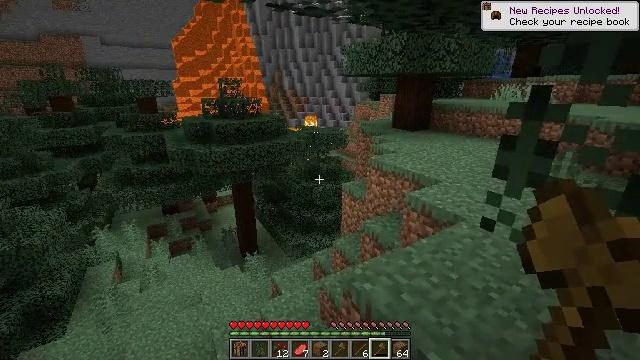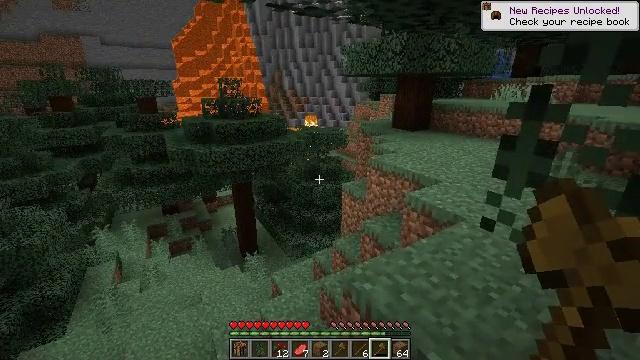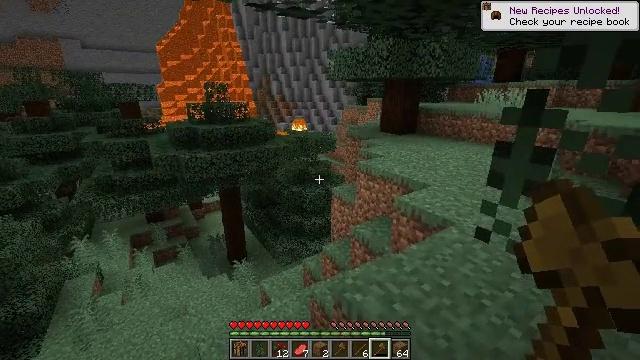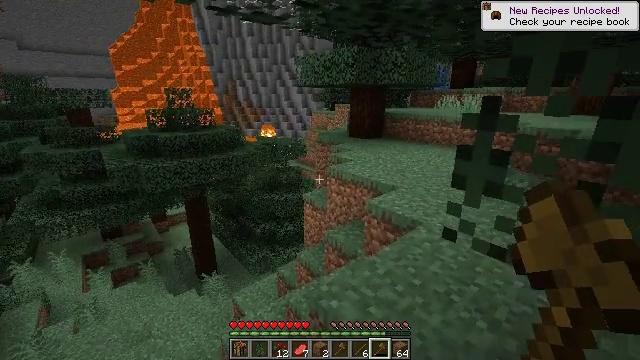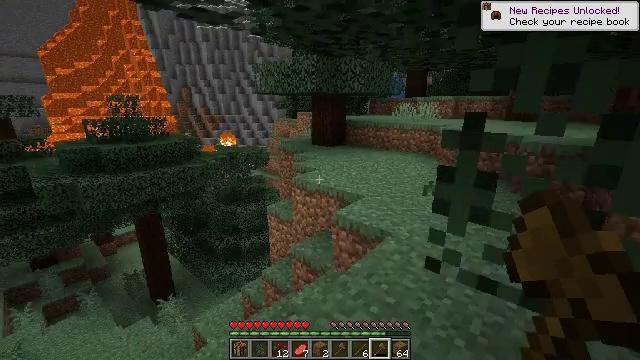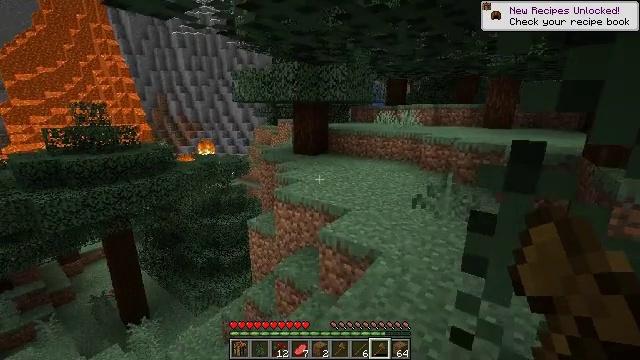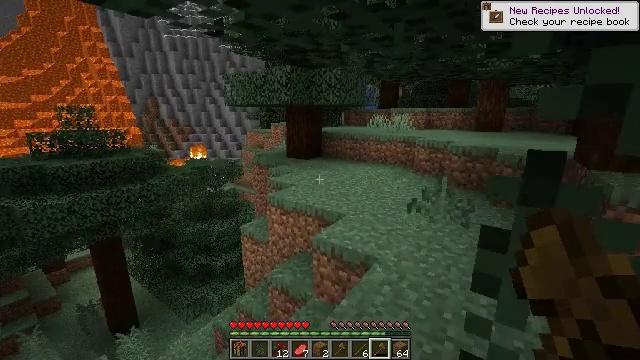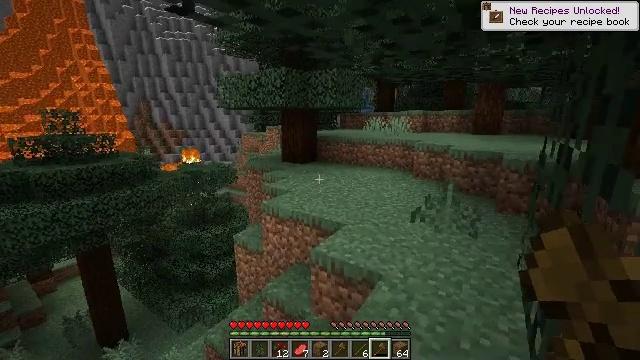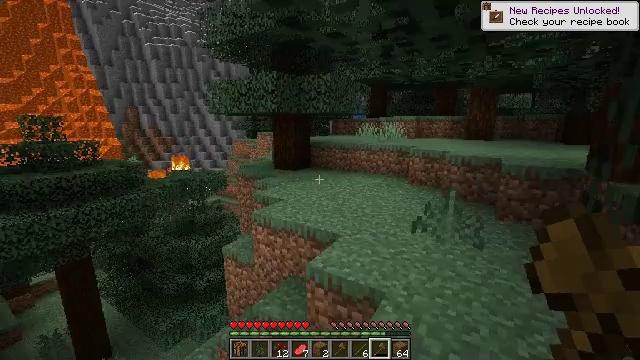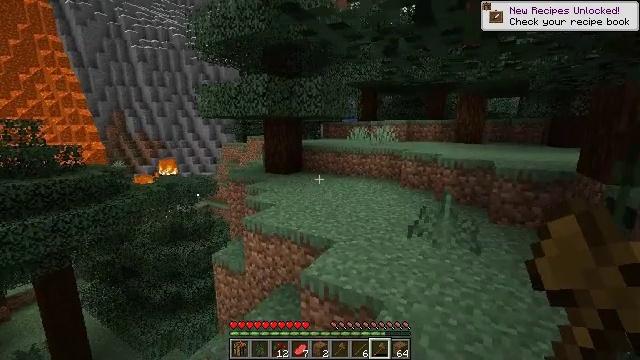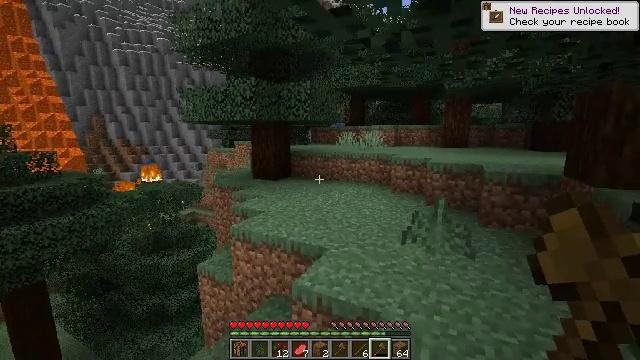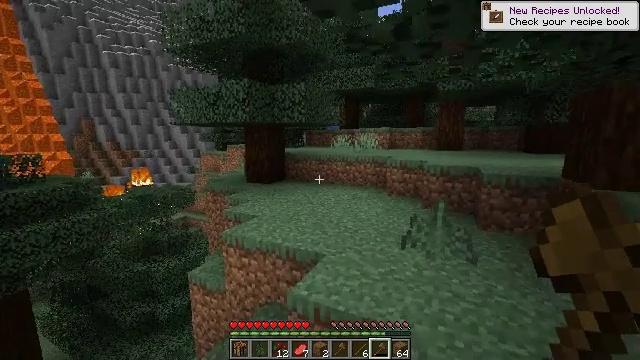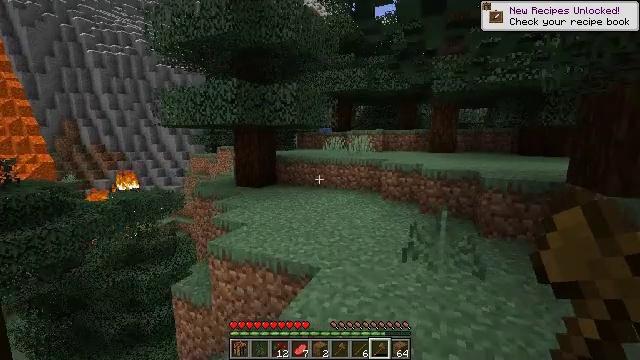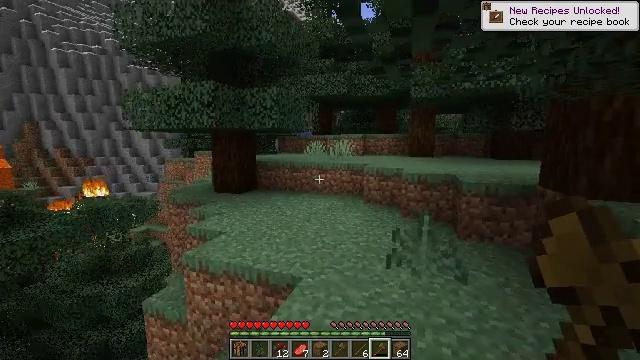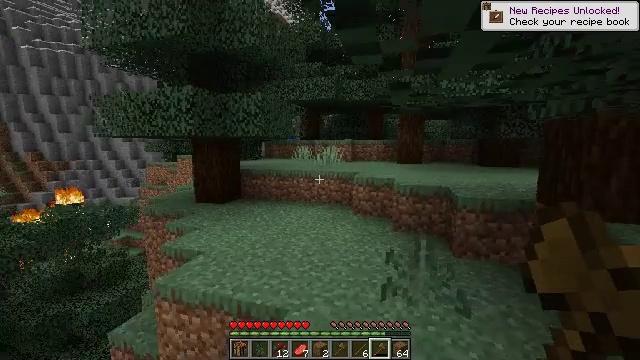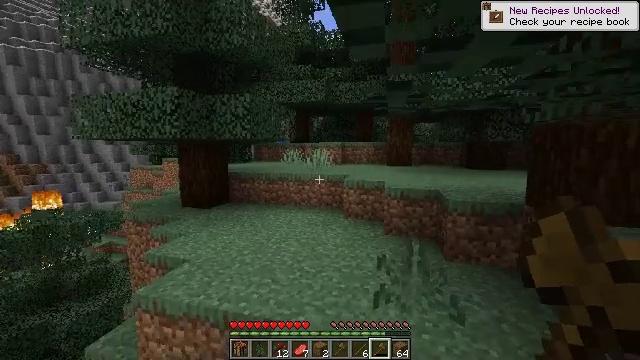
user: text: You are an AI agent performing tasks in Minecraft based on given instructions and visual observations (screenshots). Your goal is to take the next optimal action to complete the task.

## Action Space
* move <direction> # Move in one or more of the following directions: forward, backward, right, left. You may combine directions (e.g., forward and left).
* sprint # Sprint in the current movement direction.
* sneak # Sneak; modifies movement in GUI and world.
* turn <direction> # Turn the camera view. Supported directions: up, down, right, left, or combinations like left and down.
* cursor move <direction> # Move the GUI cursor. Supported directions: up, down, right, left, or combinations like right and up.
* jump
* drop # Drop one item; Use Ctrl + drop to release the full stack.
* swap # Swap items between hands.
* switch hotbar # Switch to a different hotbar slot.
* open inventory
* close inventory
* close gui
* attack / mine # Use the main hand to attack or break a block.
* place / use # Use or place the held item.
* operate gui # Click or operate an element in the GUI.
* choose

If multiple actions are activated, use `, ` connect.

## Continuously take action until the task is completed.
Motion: motion action
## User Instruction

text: Collect spruce leaves for landscaping.
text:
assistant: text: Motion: no_op
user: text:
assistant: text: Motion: move forward, turn right
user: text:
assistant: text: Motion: move forward, turn right and up
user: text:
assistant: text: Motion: move forward, turn right and up
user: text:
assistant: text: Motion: move forward, turn right and up
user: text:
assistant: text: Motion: move forward, turn right
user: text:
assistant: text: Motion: move forward, turn right
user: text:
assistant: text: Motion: move forward, turn right and up
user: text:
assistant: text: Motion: move forward, turn right
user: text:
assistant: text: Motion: move forward, turn right and up
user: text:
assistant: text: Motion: move forward, turn right
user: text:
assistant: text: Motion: move forward, turn right
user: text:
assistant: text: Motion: move forward, turn right
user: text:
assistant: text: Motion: move forward, turn right, jump
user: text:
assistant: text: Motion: move forward, turn right, jump
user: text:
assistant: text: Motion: move forward and move right, turn right
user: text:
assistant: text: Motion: move forward and move right
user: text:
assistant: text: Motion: move forward and move right
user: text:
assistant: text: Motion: move forward and move right
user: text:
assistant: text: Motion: move forward and move right
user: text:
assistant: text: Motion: move forward and move right
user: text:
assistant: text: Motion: move forward
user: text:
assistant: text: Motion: move forward, turn left
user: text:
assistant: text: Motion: move forward, turn left
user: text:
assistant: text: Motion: move forward
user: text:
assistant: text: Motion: move forward
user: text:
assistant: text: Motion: move forward
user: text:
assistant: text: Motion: move forward, turn left
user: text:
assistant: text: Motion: move forward, turn left
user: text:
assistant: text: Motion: move forward, turn left